Milling tool wear sample.
Tool blade image: 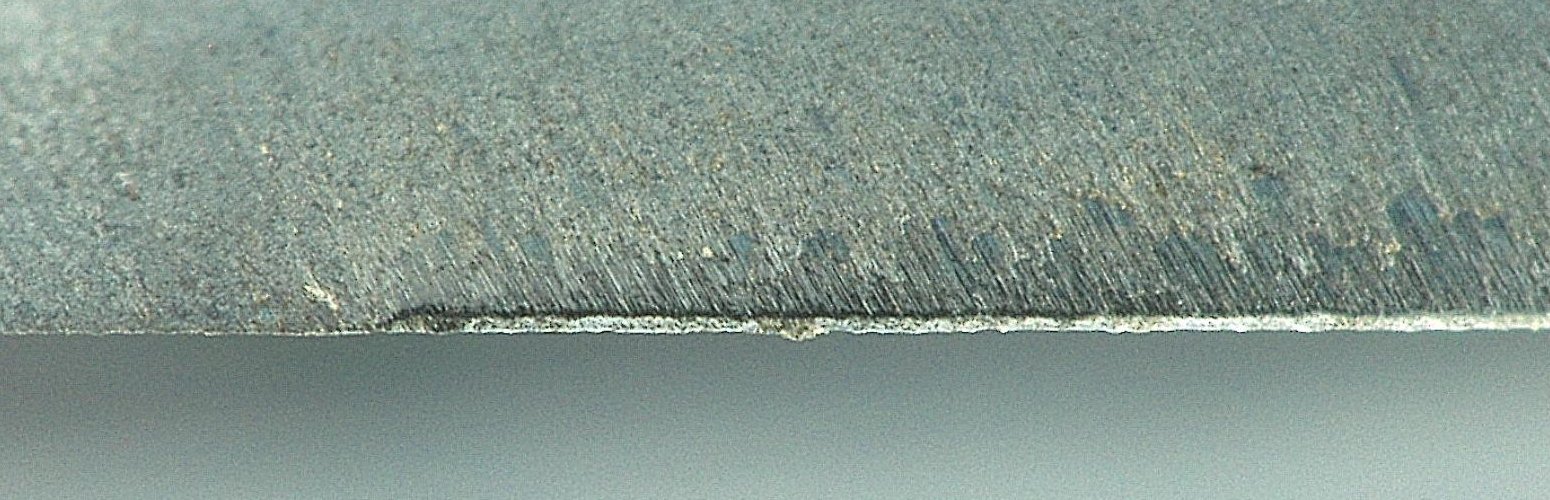
Chip image: 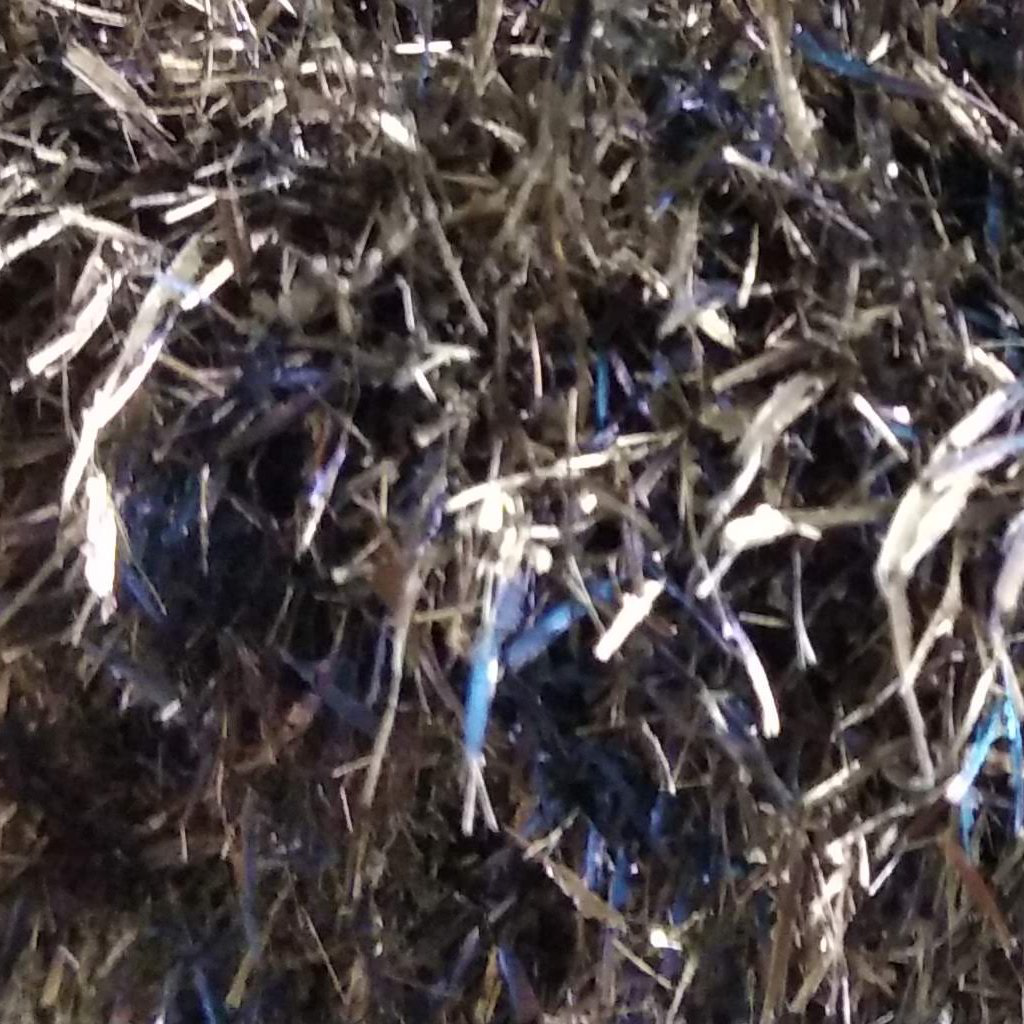
Workpiece image: 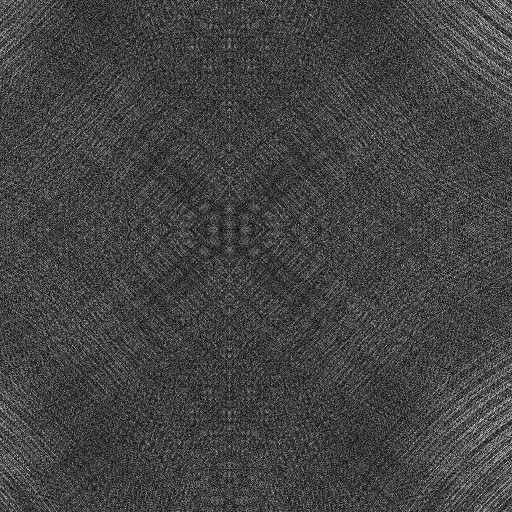
Tool wear state: sharp
Gaps: 0
Flank wear: 39.14
Overhang: 19.97
Force-signal Mel-spectrograms (X, Y, Z axes): 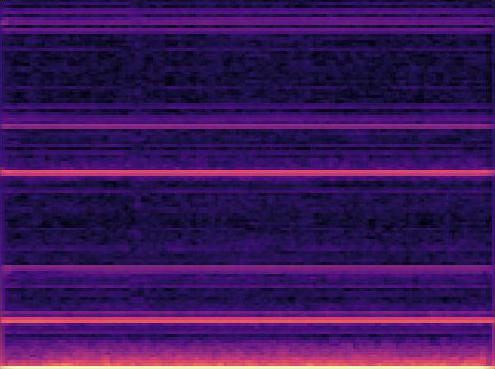 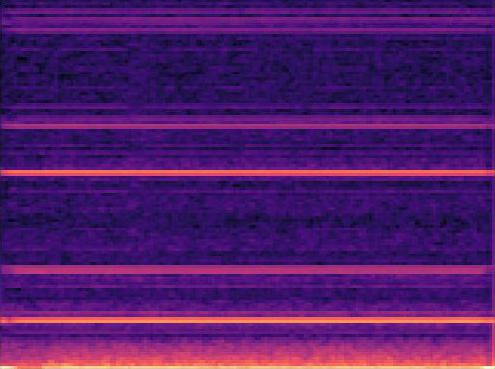 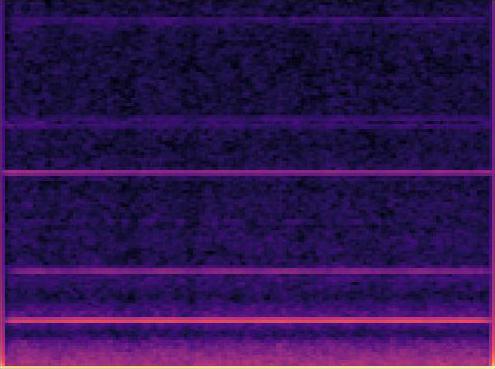
Force-signal scalograms (X, Y, Z axes): 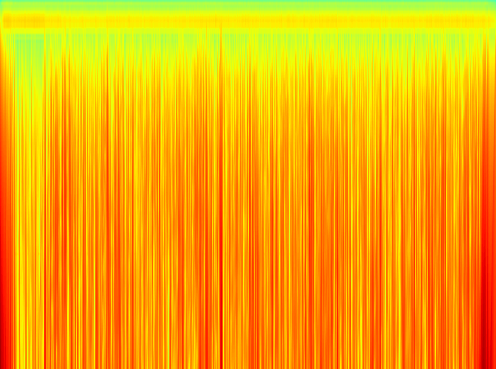 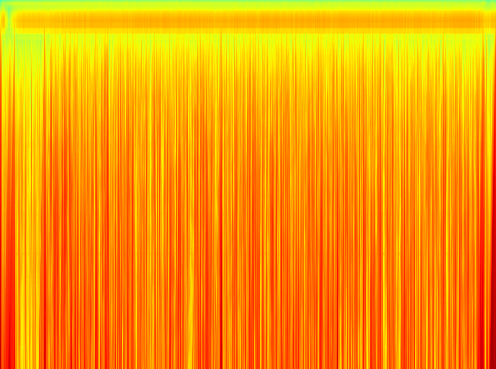 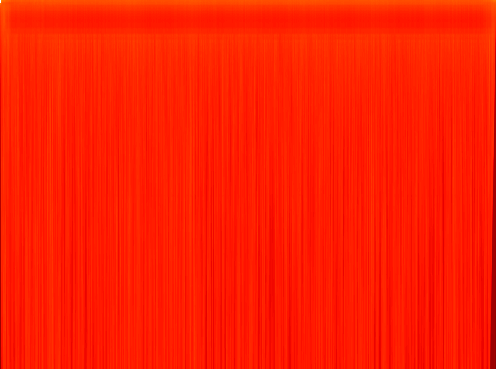
Force phase: initial_break_in_wear